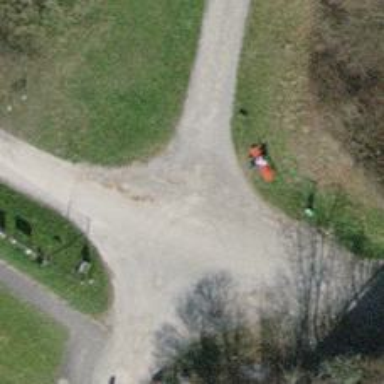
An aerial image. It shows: Red bench.